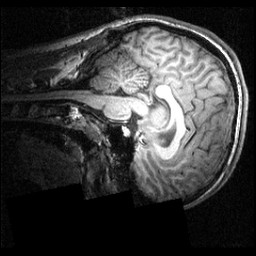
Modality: T1w
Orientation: sagittal
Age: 18
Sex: male
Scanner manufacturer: siemens
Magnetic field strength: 3.951 T
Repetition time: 1.5 s
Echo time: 0.00335 s